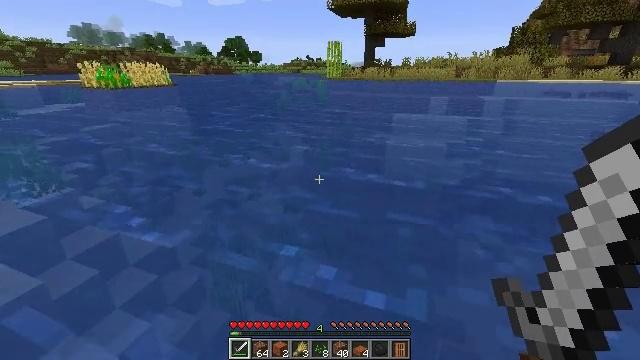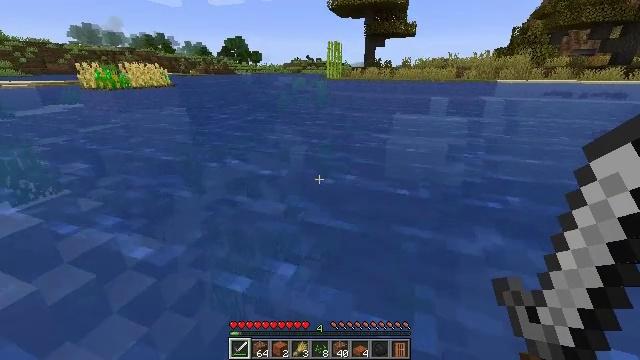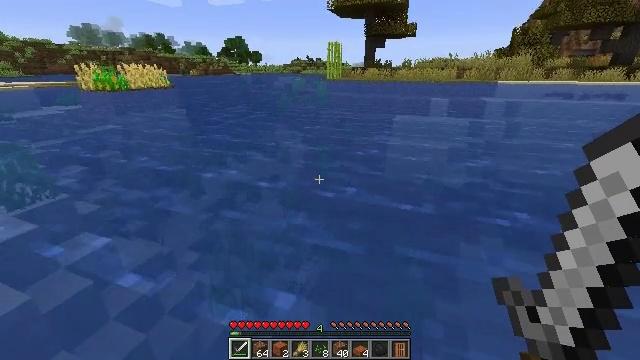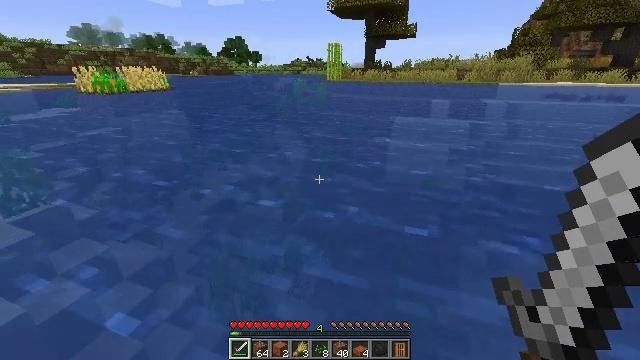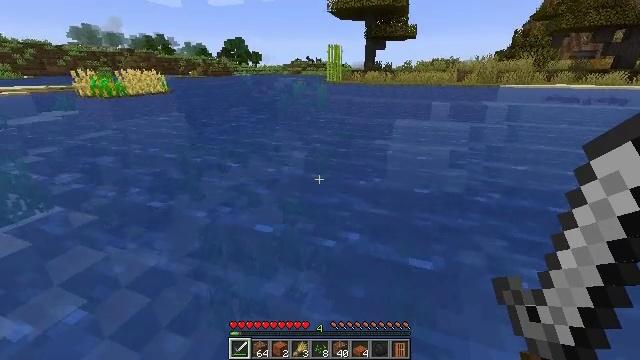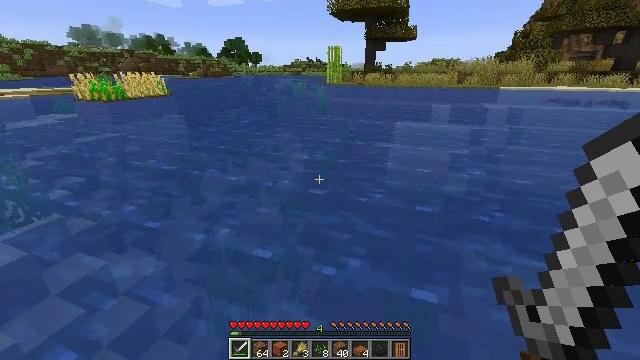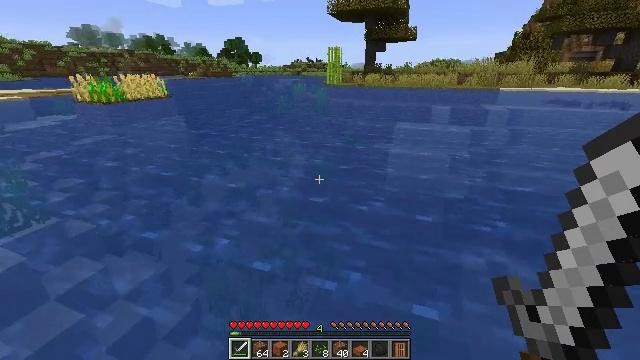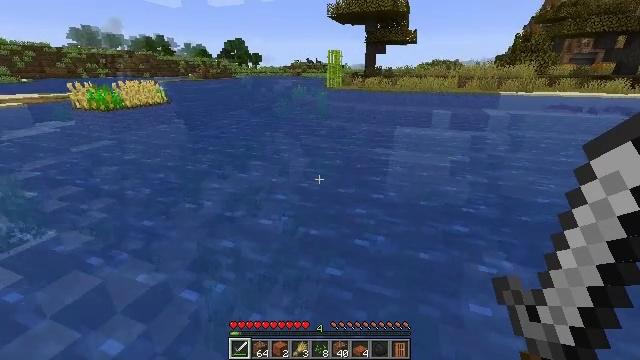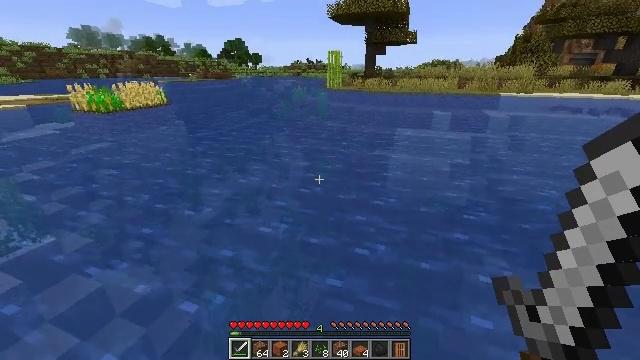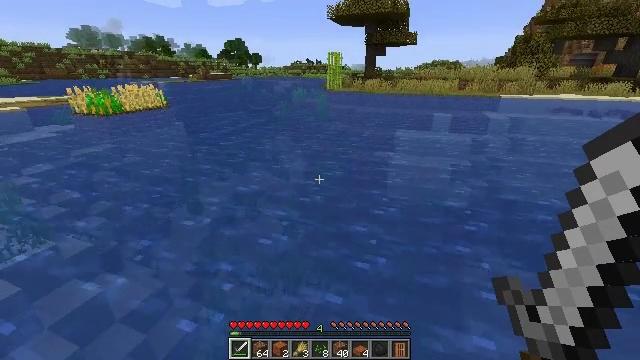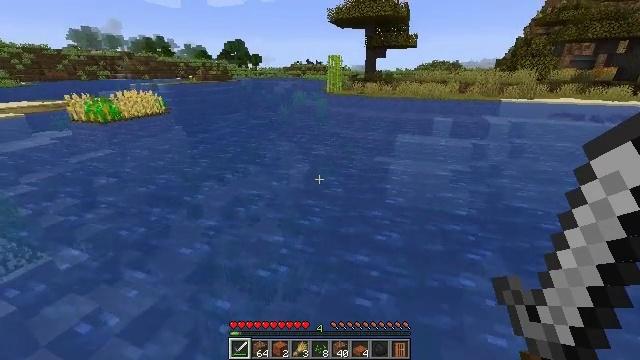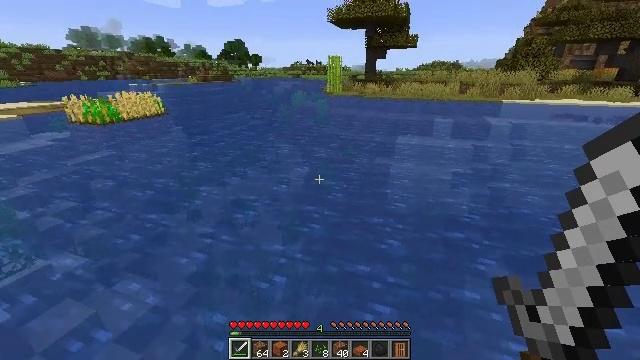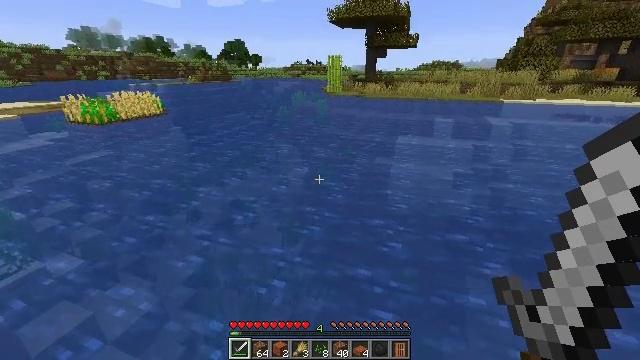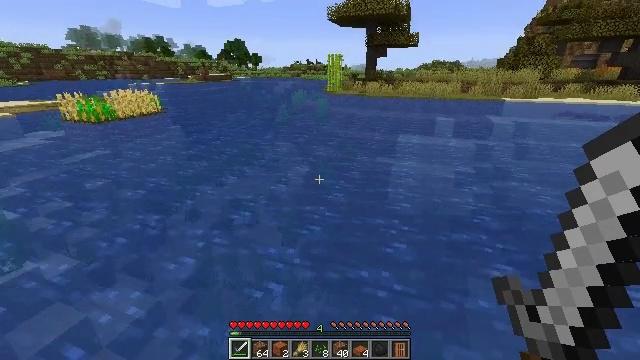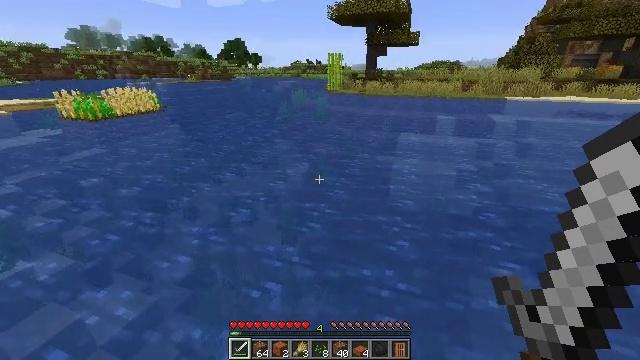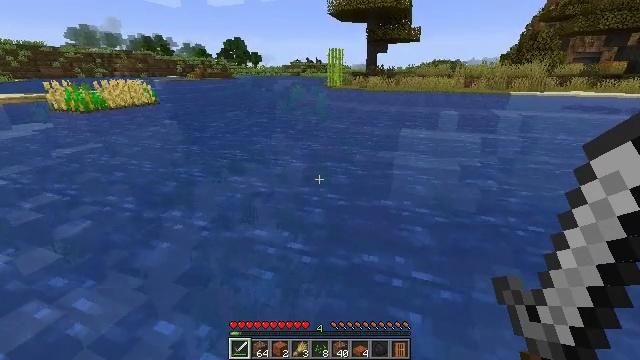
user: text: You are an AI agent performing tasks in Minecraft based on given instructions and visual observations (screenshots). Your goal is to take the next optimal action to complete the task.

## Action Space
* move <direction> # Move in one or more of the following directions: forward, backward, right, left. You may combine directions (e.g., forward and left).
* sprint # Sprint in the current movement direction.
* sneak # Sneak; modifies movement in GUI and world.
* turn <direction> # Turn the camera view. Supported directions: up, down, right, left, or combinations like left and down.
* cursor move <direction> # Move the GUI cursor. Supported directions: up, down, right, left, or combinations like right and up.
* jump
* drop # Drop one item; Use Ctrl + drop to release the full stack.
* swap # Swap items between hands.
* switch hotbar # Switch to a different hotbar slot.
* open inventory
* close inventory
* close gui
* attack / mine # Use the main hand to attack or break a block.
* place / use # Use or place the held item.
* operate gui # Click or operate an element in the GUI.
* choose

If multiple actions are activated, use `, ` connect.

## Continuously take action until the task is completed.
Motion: motion action
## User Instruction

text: Cut down the sugar cane stalks.
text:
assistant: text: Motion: move forward, jump
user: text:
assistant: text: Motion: move forward, jump
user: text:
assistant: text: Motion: move forward, jump
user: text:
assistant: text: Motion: move forward, jump
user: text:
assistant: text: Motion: move forward, jump
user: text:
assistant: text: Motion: move forward, jump
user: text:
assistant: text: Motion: move forward, jump
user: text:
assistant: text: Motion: move forward, jump
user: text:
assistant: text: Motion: move forward, jump
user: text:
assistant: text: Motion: move forward, jump
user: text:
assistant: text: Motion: move forward, jump
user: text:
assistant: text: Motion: move forward, jump
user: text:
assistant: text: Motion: move forward, jump
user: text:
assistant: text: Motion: move forward, jump
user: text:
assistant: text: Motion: move forward, jump
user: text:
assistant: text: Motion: move forward, jump
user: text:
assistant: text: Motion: move forward, jump
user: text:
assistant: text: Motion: move forward, jump
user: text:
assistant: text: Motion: move forward, jump
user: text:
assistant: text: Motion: move forward, jump
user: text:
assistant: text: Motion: move forward, jump
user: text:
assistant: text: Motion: move forward, jump
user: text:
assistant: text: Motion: move forward, jump
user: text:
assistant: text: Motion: move forward, jump
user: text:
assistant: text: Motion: move forward, jump
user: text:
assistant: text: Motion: move forward, jump
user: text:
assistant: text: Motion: move forward, jump
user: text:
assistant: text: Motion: move forward, jump
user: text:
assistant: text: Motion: move forward, jump
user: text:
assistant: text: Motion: move forward, jump